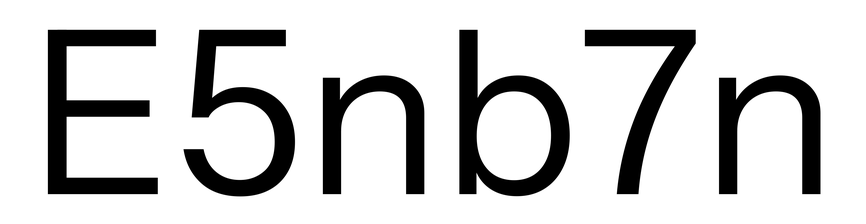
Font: InstrumentSans_Regular